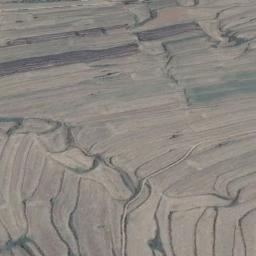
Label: terrace